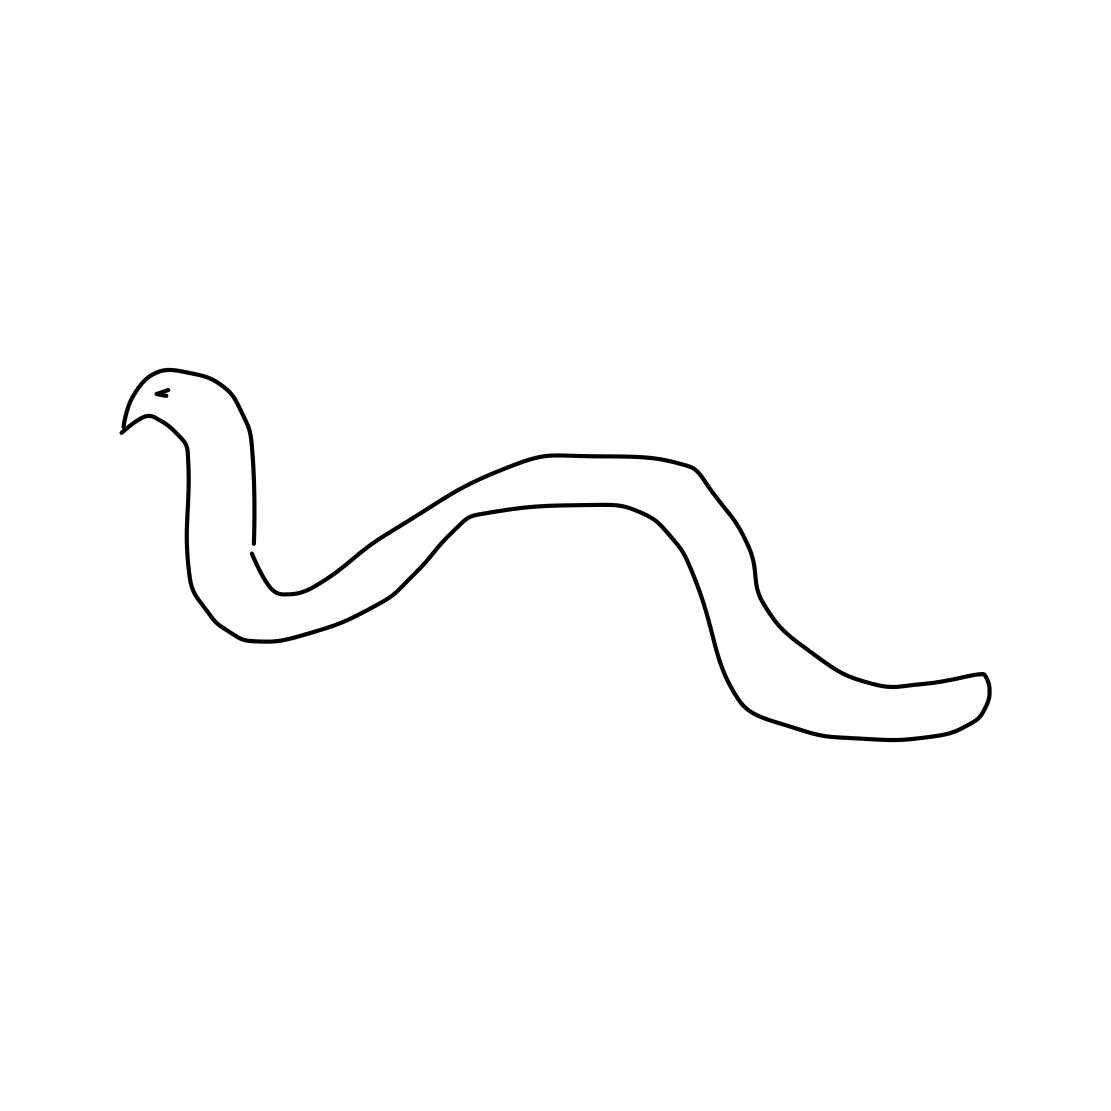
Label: snake